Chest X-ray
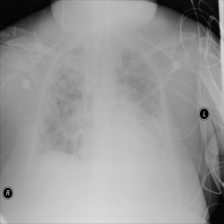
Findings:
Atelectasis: negative
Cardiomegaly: negative
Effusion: negative
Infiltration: positive
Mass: negative
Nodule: negative
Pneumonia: negative
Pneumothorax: negative
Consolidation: negative
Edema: negative
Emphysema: negative
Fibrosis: negative
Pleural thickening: negative
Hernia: negative